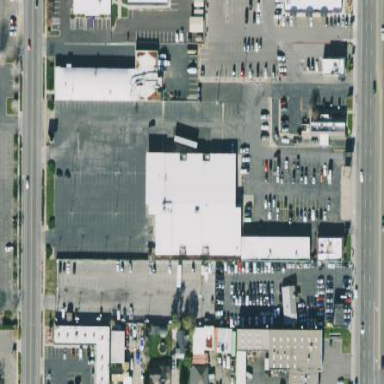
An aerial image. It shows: Retail building.